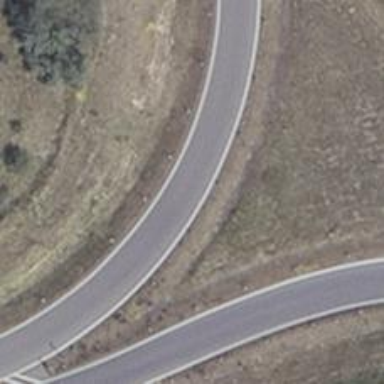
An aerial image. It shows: Trunk link highway.